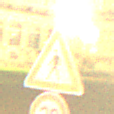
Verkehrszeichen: FussgaengerRechts
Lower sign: Geschwindigkeit20
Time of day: Night
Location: Outdoor (Urban)
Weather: Overcast
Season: NotSpecified
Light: Artificial